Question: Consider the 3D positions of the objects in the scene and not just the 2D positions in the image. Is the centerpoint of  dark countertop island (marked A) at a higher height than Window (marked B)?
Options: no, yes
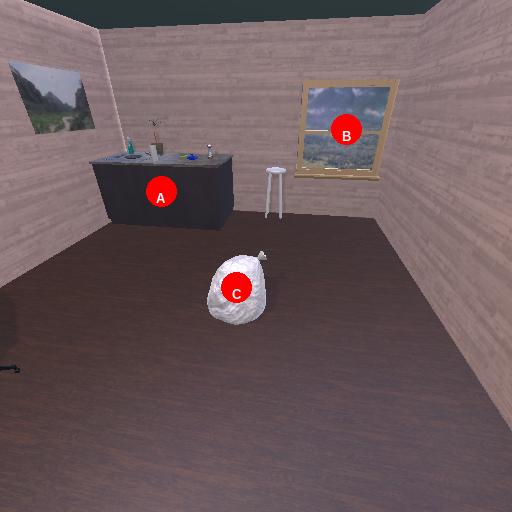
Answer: no